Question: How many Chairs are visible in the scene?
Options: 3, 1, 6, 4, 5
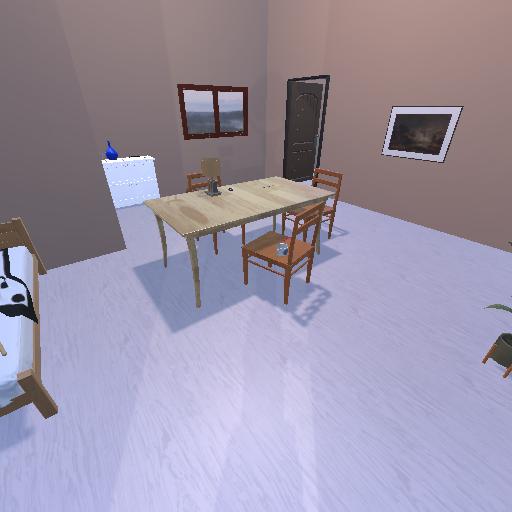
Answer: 3